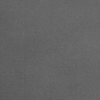
Label: dusty